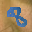
Label: 8